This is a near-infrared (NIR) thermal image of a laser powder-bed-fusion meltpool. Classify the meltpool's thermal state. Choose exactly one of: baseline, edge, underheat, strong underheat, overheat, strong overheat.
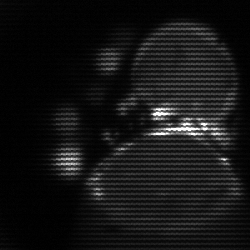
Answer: edge